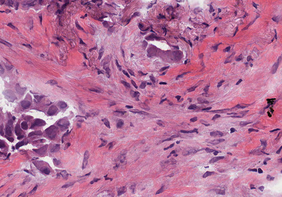
Tumor epithelial tissue: yes
Tumor-associated stroma tissue: yes
Normal tissue: no